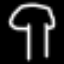
Label: mushroom